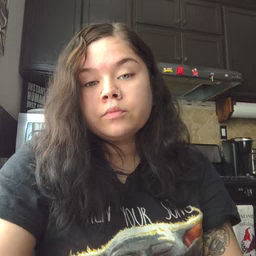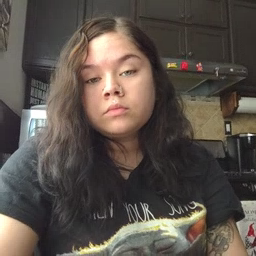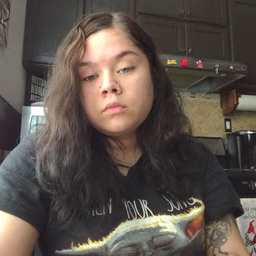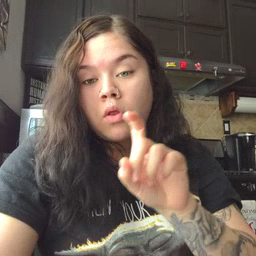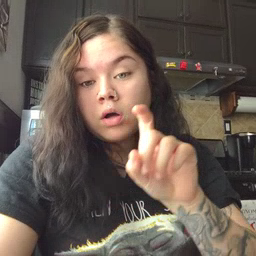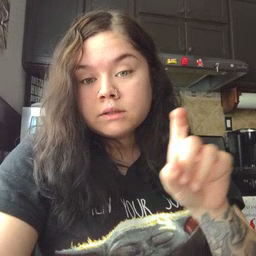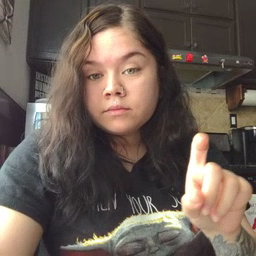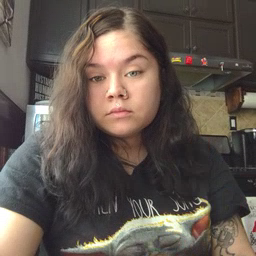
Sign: closet